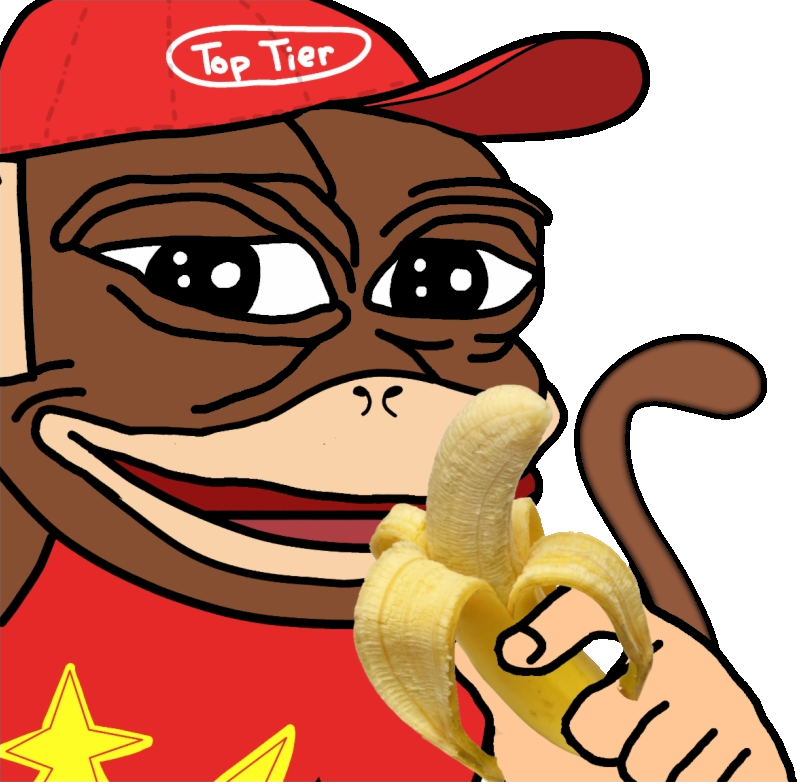
Label: 5_Animal